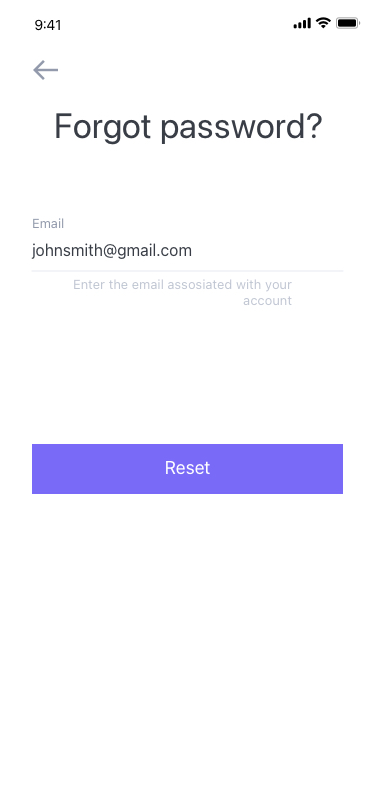
Text in this UI design:
Enter the email assosiated with your account
Forgot password?